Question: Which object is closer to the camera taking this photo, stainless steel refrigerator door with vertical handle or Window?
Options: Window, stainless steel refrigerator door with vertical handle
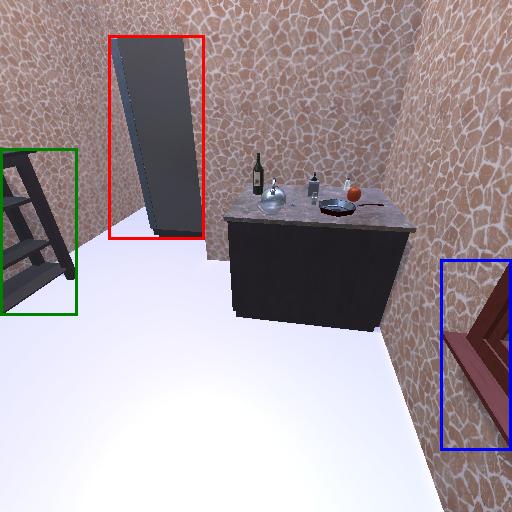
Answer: Window